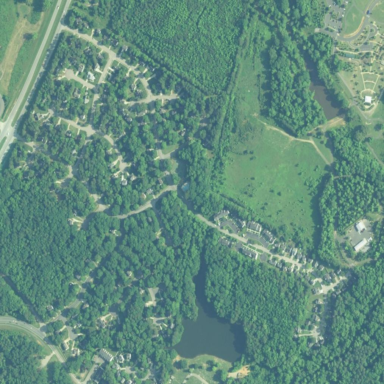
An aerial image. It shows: Residential area within neighborhood.